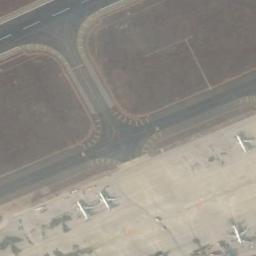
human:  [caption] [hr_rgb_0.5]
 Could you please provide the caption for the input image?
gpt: The runway is on the bare land with some airplanes .

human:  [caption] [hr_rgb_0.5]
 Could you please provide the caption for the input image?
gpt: There are several planes beside the runway .

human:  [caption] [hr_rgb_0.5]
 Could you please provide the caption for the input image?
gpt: Next to the two connected runways is a piece of concrete floor with many aircraft on it .

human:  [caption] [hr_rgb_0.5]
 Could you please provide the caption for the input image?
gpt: The runway connects another road and some planes park next to the runway .

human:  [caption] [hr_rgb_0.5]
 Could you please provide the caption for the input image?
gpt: There are several planes beside the runway .